Question: I am creating a new server in Intellij IDEA and choosing youtrack. Every tie I hit test, I get a 'http 302'

I have tried cutting off both the '/youtrack' and the '/dashboard' part of the URL and have even tried taking off the in 'https' I am assured that my username and password are correct, what am I doing wrong?
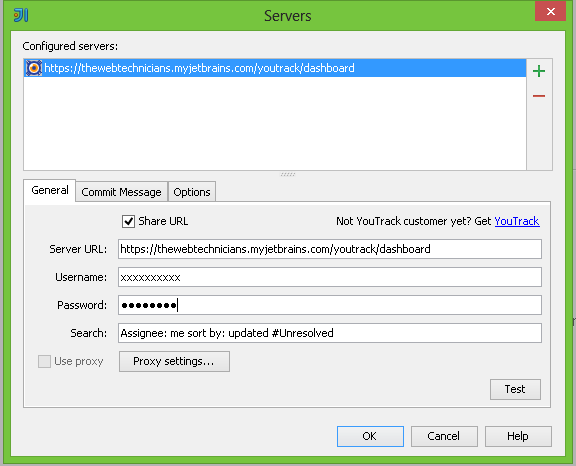
Answer: I know this is an old question, but I had the same problem.
If you are using the free Cloud Service, SSL isn't used, so you have to use only http not https